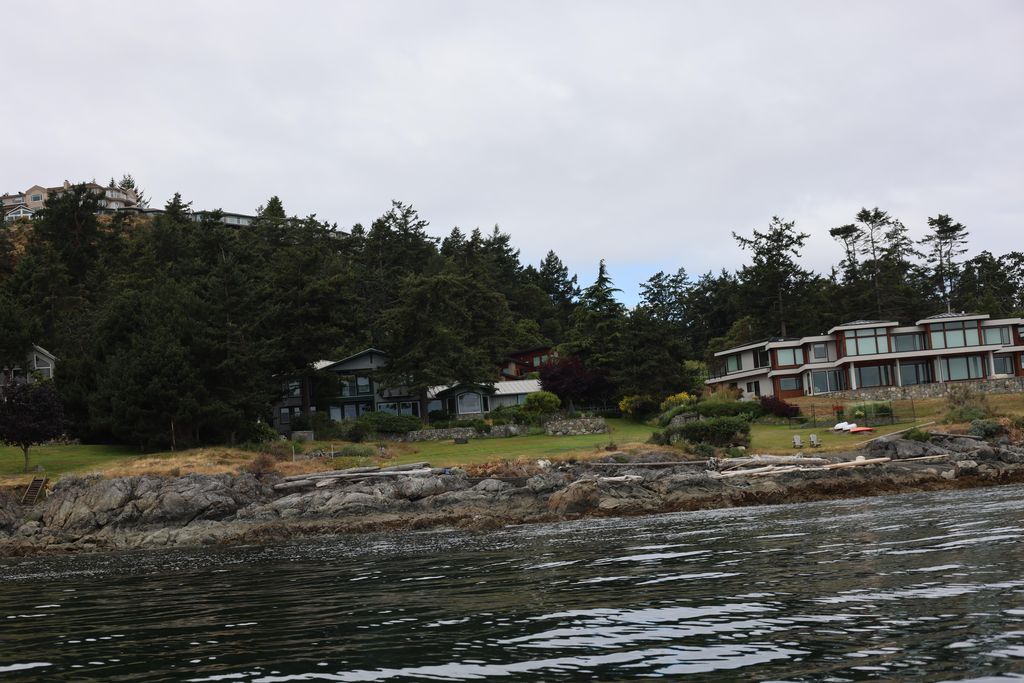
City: victoria